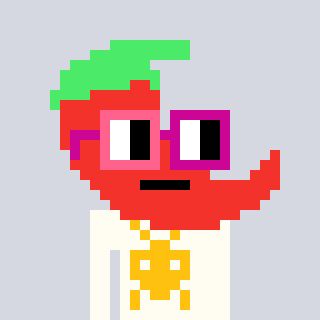
a pixel art character with square pink and red glasses, a chilli-shaped head and a grayscale-colored body on a cool background